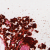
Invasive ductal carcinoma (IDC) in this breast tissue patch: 0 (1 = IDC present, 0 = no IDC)